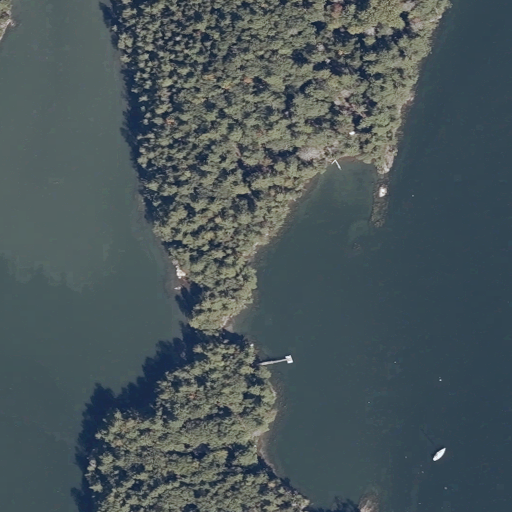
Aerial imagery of island in Maine named Williams Island containing open water, evergreen forest, herbaceous wetlands, mixed forest, barren land, and grassland